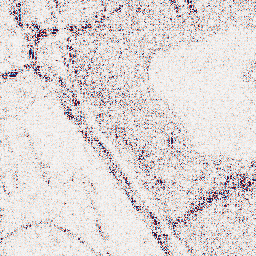
Category: wavelet
Decomposition family: wavelet_dwt
Decomposition parameters: wavelet: db8
level: 1
Upsampling method: quadratic
Upsampling parameters: scale: 8
Upsampling scale: 8